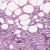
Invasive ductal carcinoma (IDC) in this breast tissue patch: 1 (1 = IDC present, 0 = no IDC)